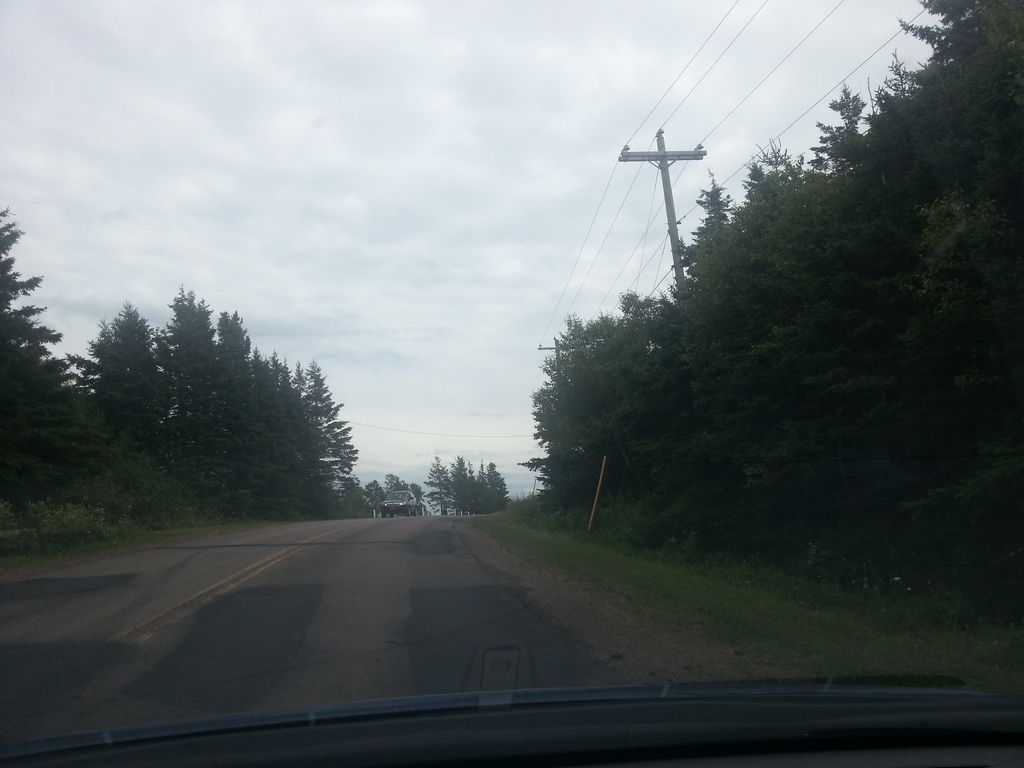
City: charlottetown